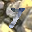
Label: 7